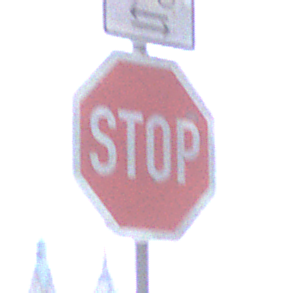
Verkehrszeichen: Stop
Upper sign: RichtungsangabeDurchPfeile9
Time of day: MorningAfternoon
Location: Outdoor (Urban)
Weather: Overcast
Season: NotSpecified
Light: Natural